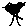
Label: tree